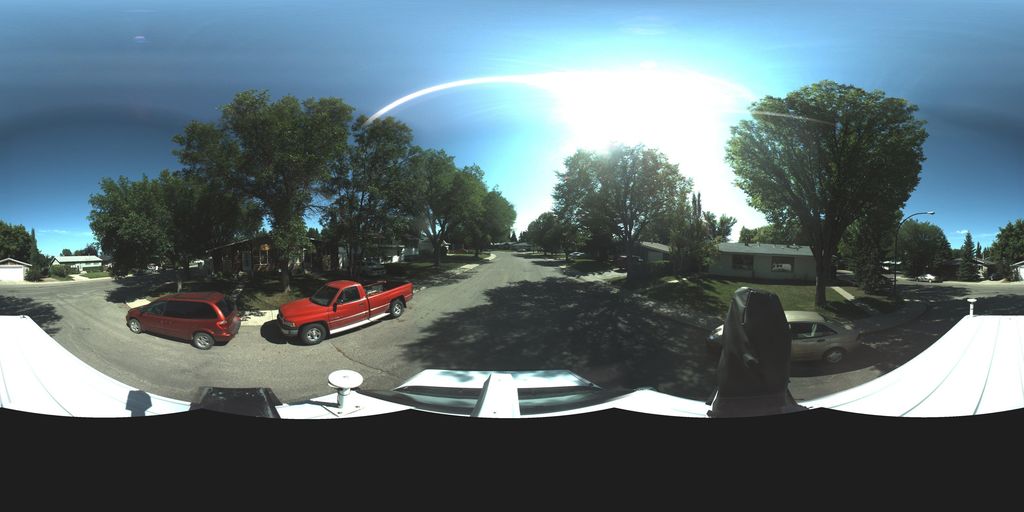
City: saskatoon